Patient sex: F
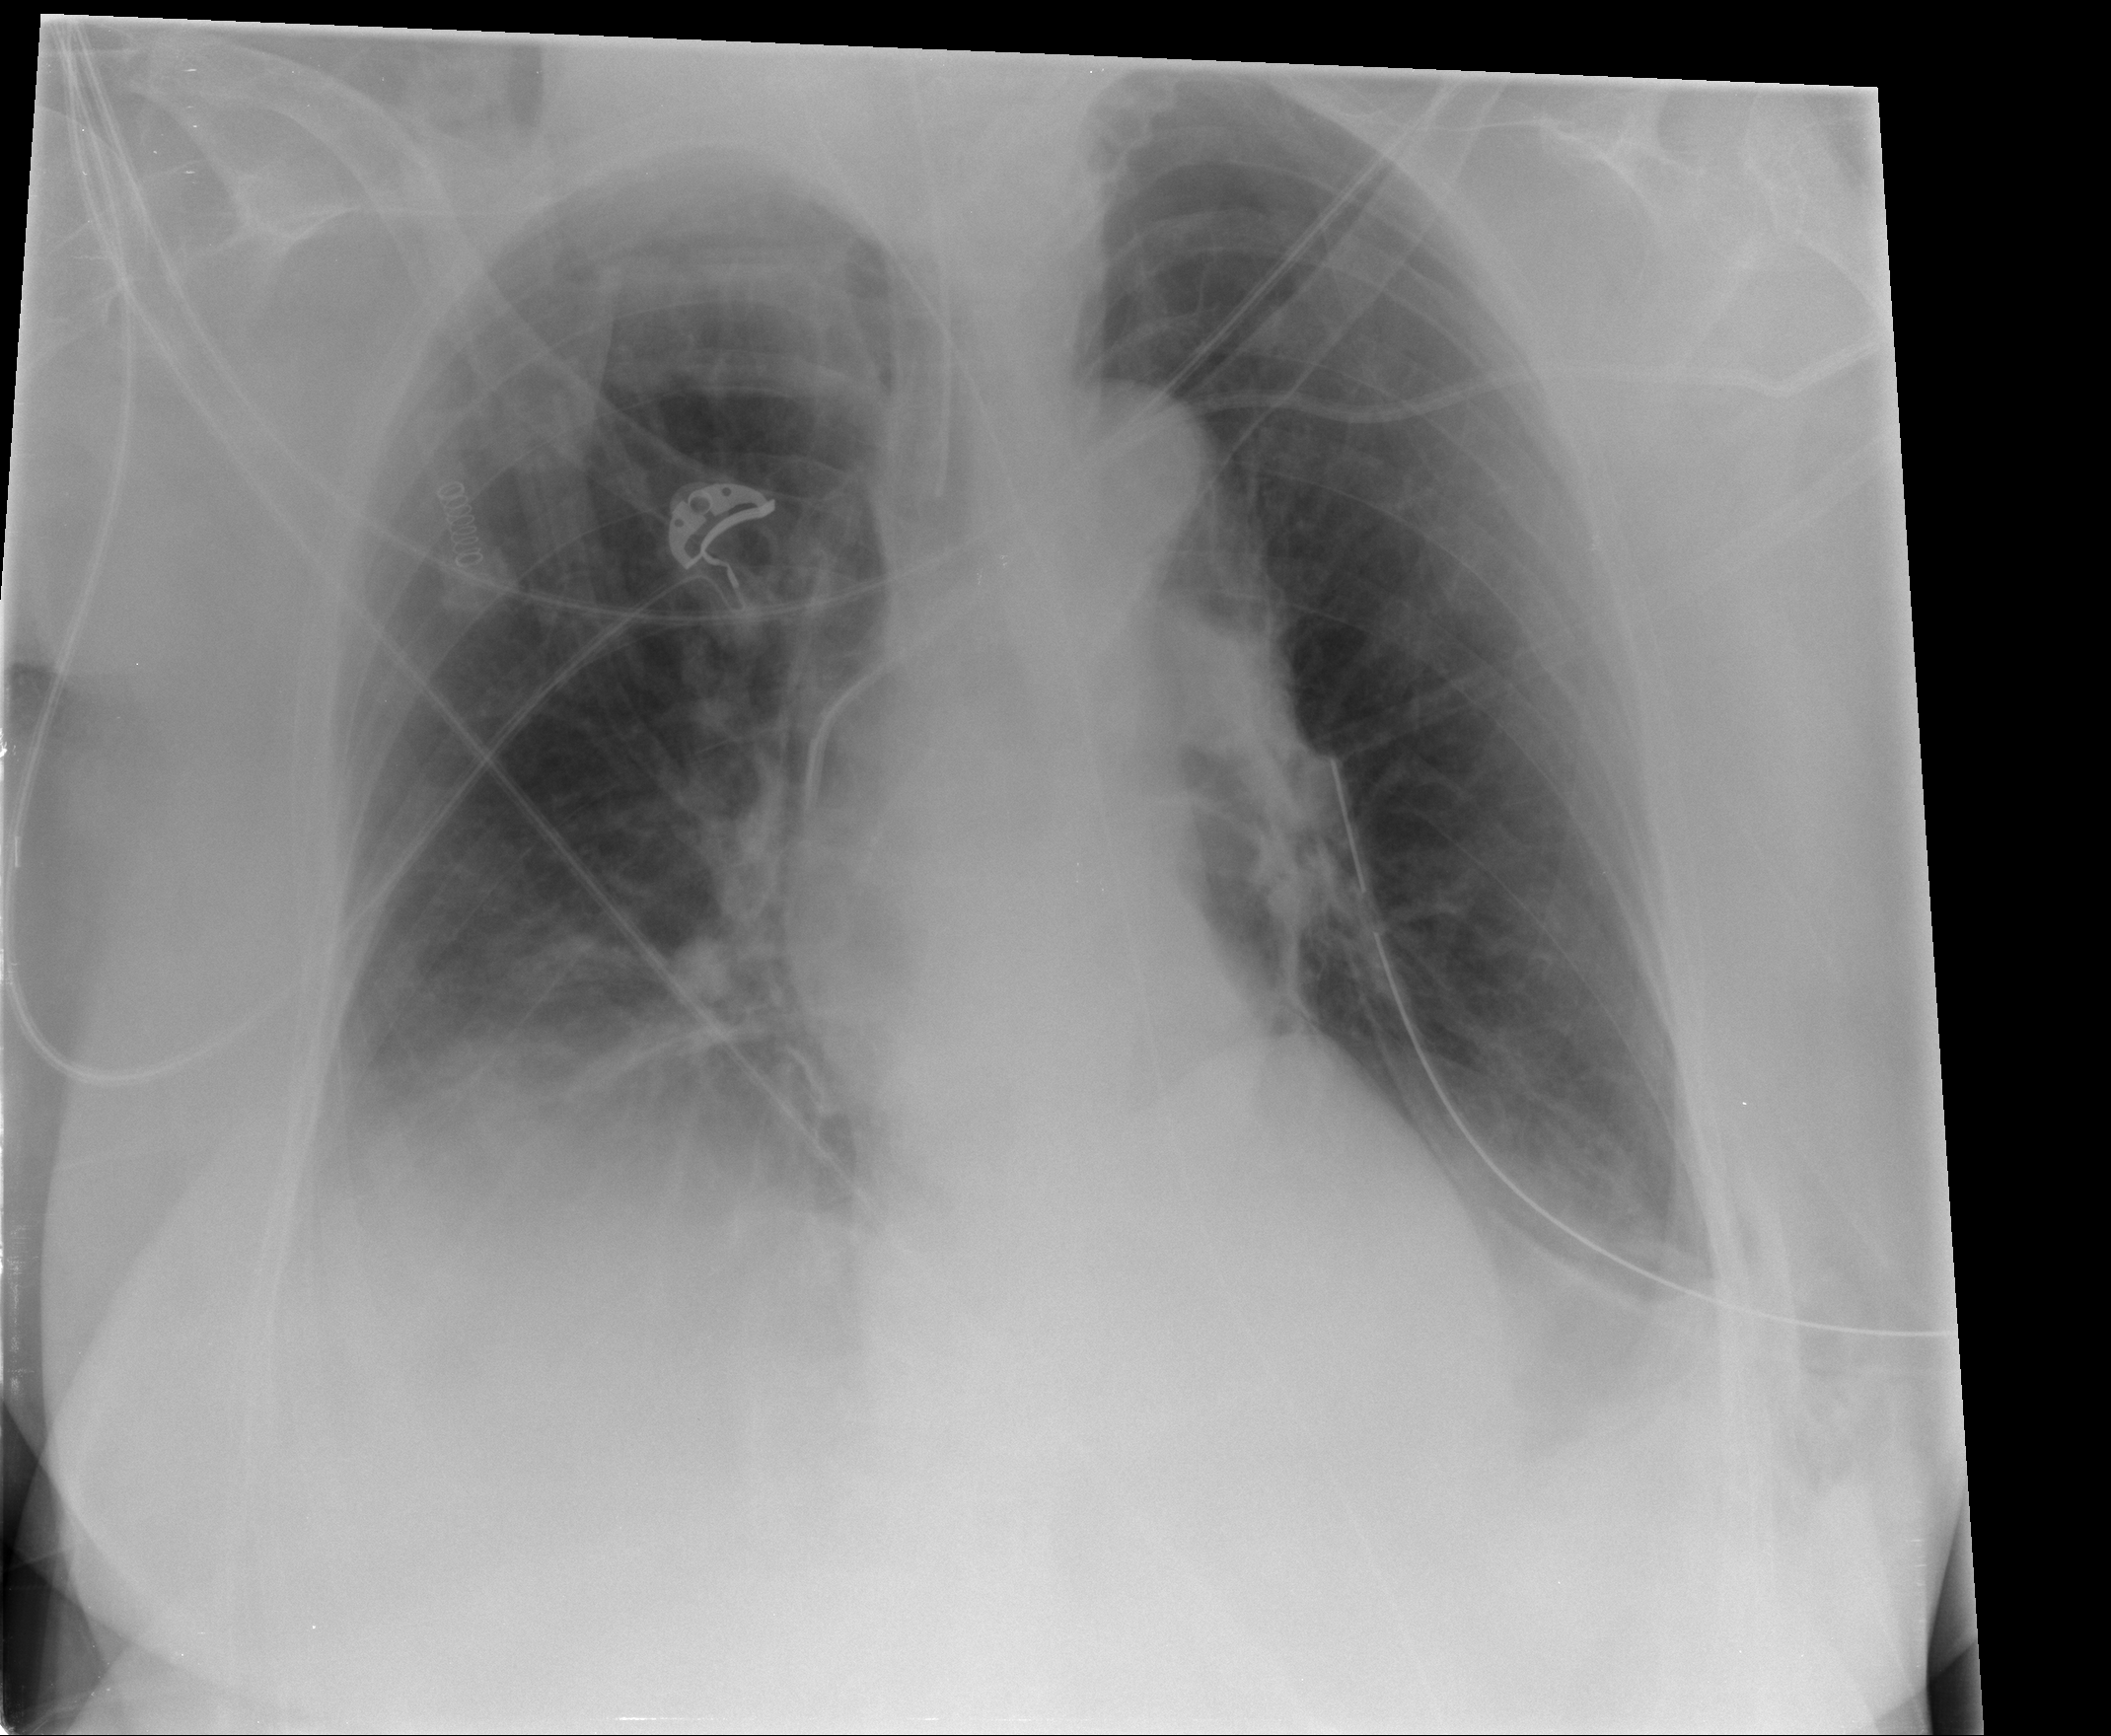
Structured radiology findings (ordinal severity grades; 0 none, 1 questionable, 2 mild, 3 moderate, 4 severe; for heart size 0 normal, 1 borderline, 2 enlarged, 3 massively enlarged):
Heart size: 0
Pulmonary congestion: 0
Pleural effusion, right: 2
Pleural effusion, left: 2
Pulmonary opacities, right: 0
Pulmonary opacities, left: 0
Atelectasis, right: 2
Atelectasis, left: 2